Interaction volume radius: 5 \u00c5
Interaction volume height: 10 \u00c5
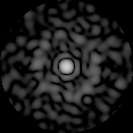
Disorder parameter: 0.8898